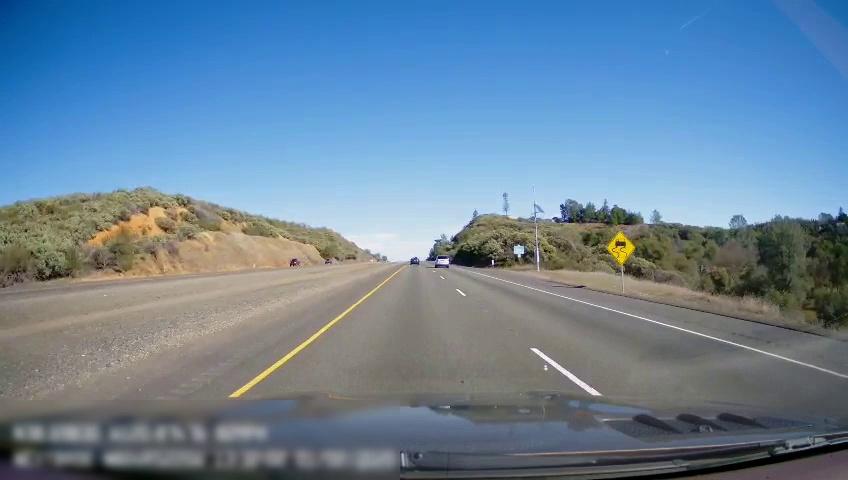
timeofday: Day
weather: Sunny
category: Drivable Space
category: Drivable Space
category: Vehicles | Car
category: Vehicles | SUV
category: Lanes | Current Lane
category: Lanes | Current Lane
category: Lanes | Alternate Lane
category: Traffic | Signs
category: Traffic | Signs